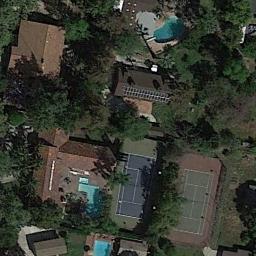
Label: tennis_court